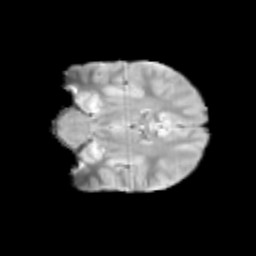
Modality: T2w
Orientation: coronal
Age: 9
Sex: male
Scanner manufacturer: siemens
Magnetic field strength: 3 T
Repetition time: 3.8 s
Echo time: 0.07 s